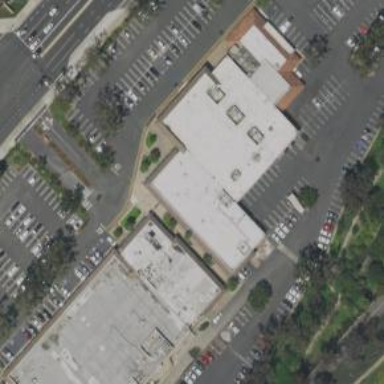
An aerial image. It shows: Retail building.